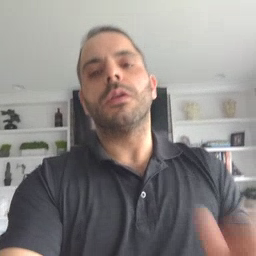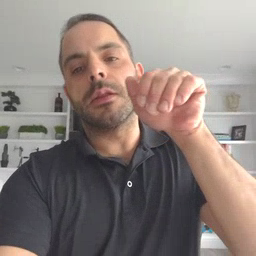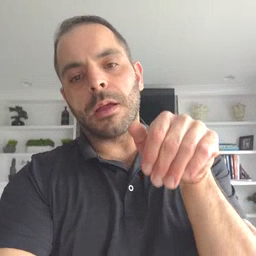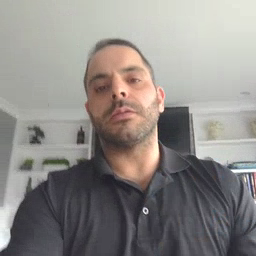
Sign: night